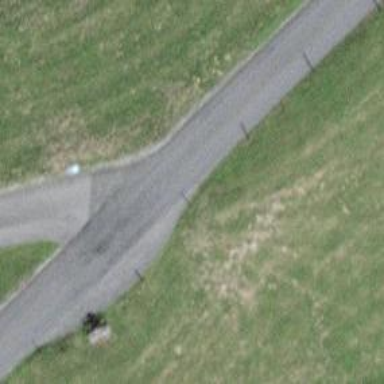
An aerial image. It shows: Passing place on the road.